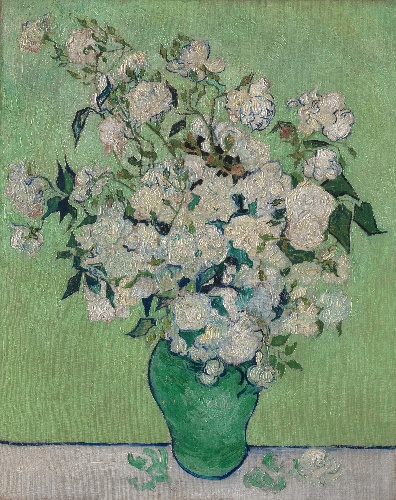
Title: Roses
Artist: Vincent van Gogh
Artist bio: Dutch, Zundert 1853–1890 Auvers-sur-Oise
Date: 1890
Object type: Painting
Classification: Paintings
Medium: Oil on canvas
Dimensions: 36 5/8 x 29 1/8 in. (93 x 74 cm)
Department: European Paintings
Credit line: The Walter H. and Leonore Annenberg Collection, Gift of Walter H. and Leonore Annenberg, 1993, Bequest of Walter H. Annenberg, 2002
Accession year: 1993
Repository: Metropolitan Museum of Art, New York, NY
Tags: Still Life|Roses